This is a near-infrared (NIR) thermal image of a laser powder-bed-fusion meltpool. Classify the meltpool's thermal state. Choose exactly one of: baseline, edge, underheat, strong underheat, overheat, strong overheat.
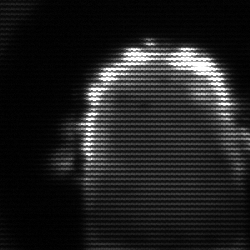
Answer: baseline